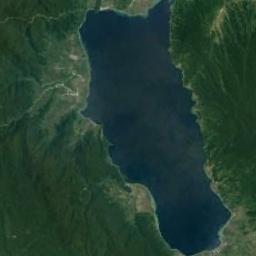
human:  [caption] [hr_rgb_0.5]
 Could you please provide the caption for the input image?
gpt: The almost rectangular blue lake is surrounded by mountains with green plants .

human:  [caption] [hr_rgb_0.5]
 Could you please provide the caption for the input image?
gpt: There are many trees around the lake .

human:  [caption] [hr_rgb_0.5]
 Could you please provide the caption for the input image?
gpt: There are green land around the blue lake .

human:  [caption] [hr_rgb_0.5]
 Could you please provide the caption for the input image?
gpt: The lake lies in a mountainous area covered with vegetation and the water is deep green .

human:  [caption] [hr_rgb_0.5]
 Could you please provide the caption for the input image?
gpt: The lake is very blue .